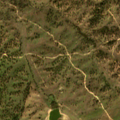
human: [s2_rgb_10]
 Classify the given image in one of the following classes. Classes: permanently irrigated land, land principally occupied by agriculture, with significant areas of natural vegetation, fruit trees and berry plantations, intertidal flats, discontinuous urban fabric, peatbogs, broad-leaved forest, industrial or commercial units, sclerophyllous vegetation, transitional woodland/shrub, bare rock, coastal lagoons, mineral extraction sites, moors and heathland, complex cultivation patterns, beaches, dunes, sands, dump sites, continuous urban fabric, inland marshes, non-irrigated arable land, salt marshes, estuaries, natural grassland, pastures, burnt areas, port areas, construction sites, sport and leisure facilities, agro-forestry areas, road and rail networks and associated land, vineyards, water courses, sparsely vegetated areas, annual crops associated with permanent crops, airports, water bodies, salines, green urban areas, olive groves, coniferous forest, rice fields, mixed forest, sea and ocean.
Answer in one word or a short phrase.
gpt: pastures, agro-forestry areas, broad-leaved forest